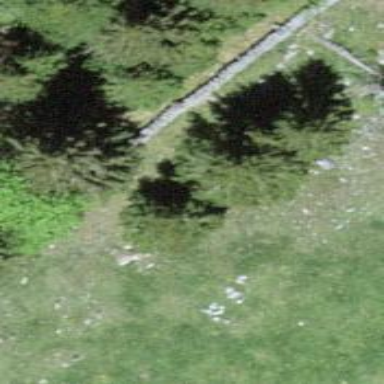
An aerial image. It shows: Needle-leaved tree in its natural environment.